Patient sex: F
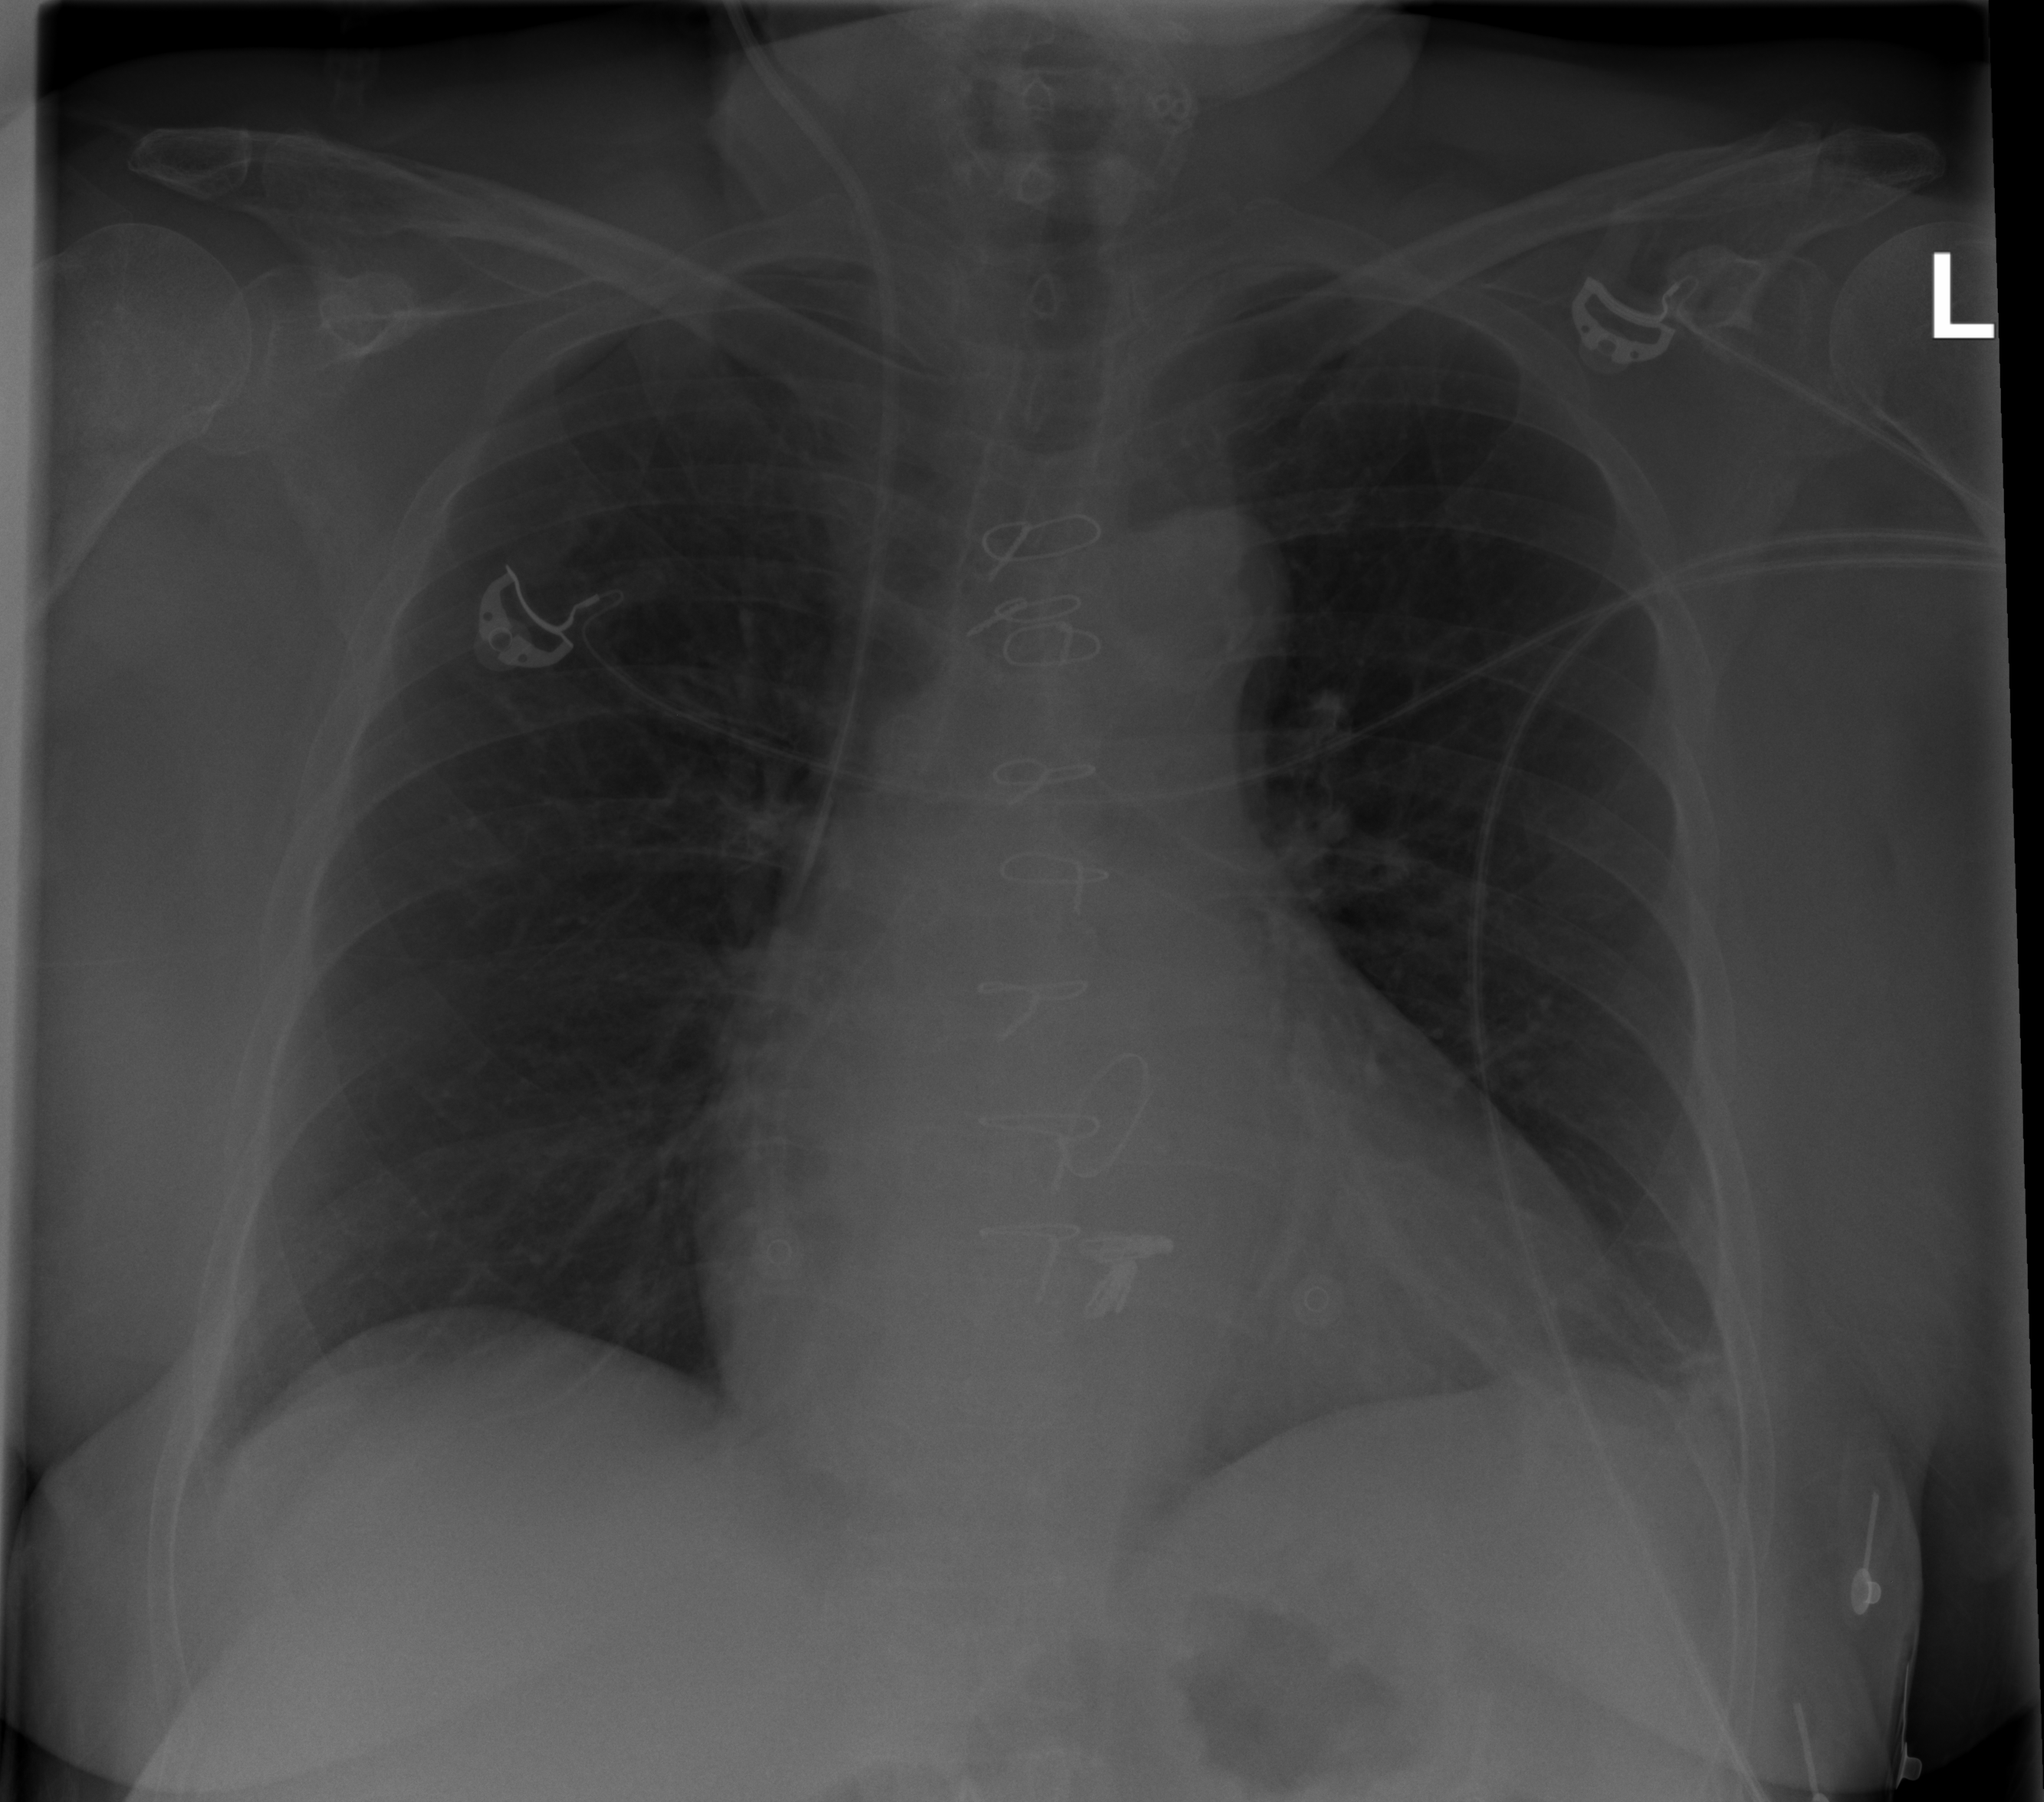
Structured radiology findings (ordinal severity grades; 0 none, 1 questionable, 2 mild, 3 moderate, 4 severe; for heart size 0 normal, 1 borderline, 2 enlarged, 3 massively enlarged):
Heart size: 1
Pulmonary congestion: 0
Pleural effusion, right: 1
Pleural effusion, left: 1
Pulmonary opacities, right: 0
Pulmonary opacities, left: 0
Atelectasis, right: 1
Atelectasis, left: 2